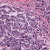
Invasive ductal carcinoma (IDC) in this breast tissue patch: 1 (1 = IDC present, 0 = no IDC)